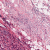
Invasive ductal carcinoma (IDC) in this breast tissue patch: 1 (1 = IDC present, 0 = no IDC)